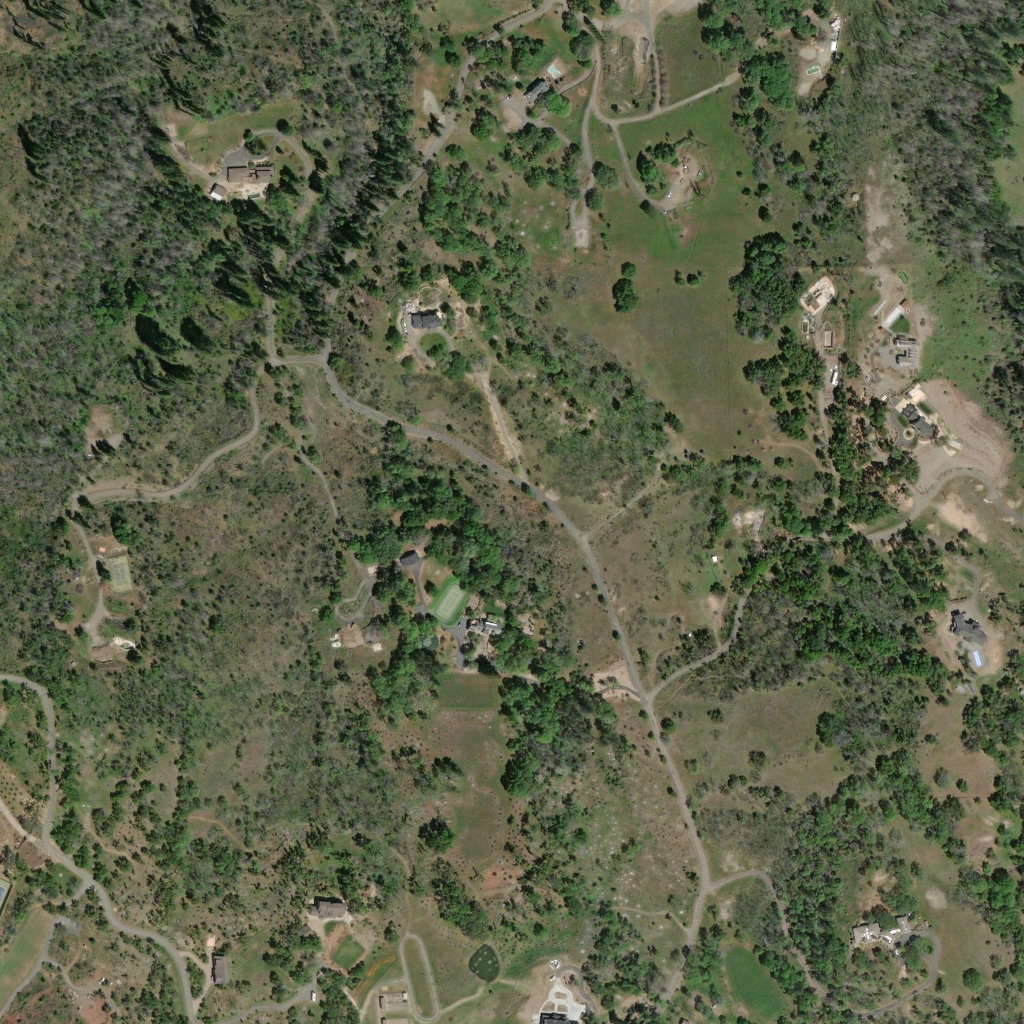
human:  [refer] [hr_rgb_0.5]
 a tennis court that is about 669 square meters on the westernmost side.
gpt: <box>[[10, 54, 13, 57, 0]]</box>